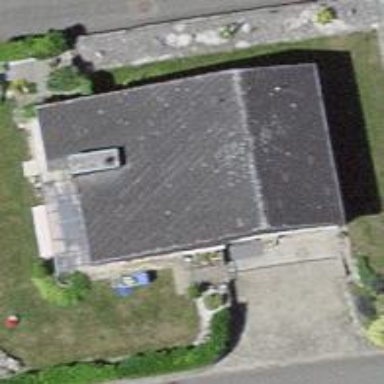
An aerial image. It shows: Building with tiled roof.